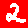
Digit: 2